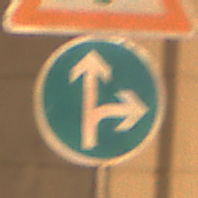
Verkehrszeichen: VorgeschriebeneFahrtrichtungGeradeausOderRechts
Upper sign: Lichtzeichenanlage
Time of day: Night
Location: Outdoor (Urban)
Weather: Clear
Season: NotSpecified
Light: Artificial